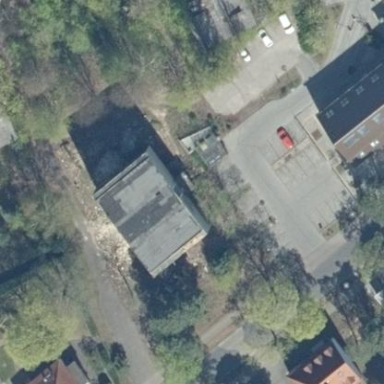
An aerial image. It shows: Building.